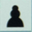
Piece: bP